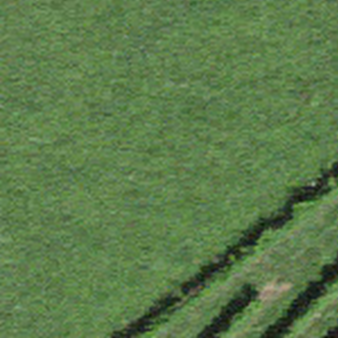
Label: other